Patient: sex M, age 61
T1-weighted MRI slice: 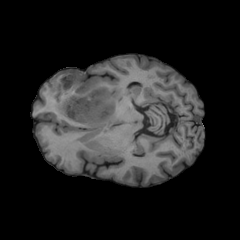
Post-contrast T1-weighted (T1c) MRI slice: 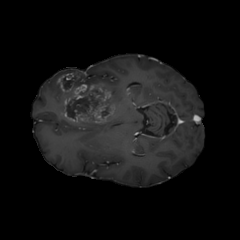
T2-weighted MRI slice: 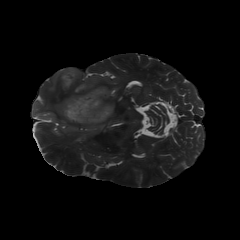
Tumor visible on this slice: yes
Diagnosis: Glioblastoma, IDH-wildtype
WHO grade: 4